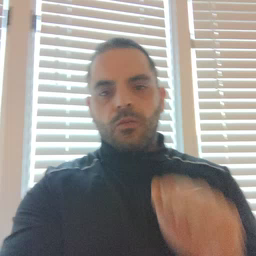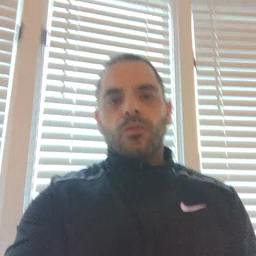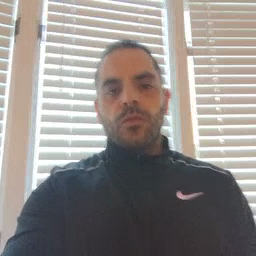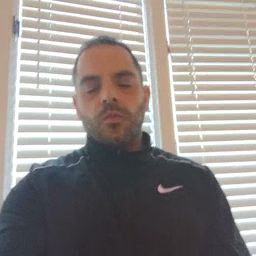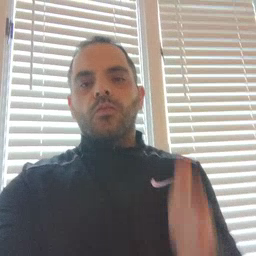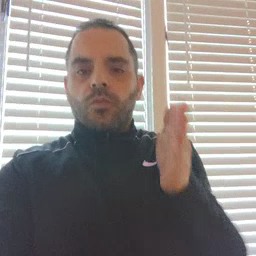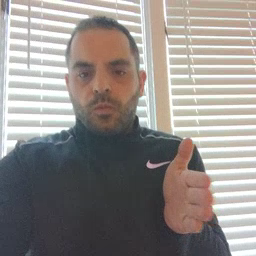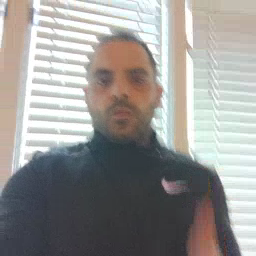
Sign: beside